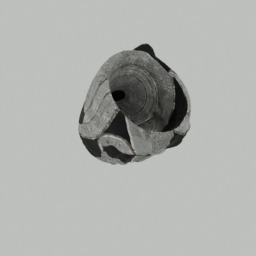
Label: decoration